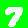
Digit: 7